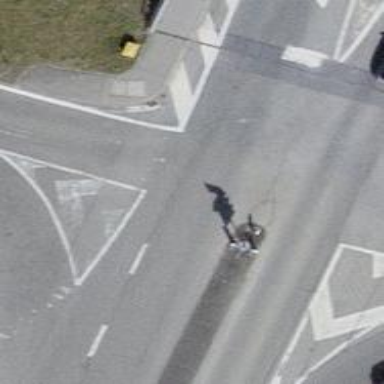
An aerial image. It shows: Road with "give way" sign.